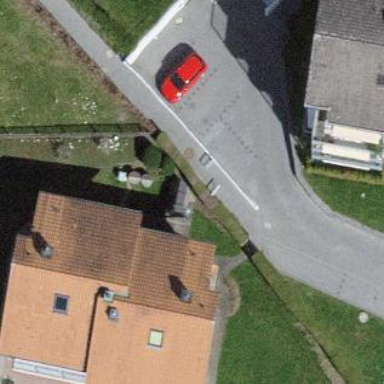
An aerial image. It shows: Residential building.